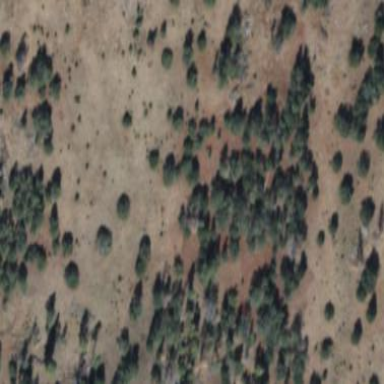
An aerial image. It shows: Patch of scrub vegetation.